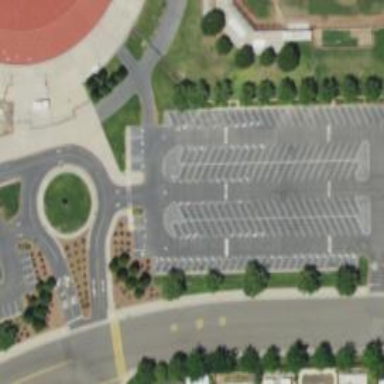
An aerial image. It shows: Parking area with surface.